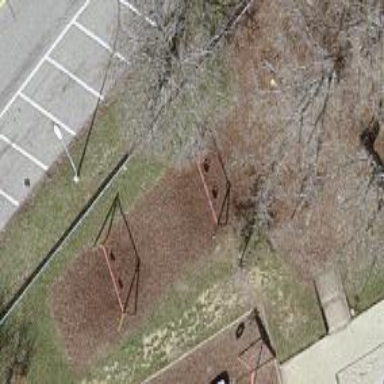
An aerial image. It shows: Playground with swings.